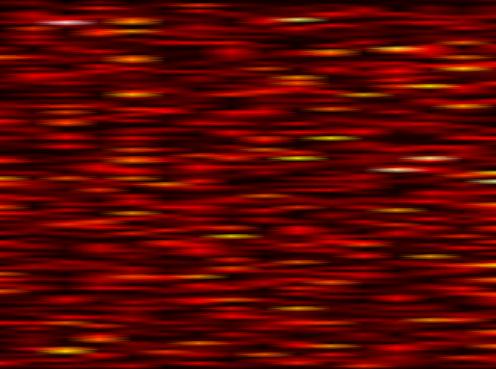
Label: FBMC